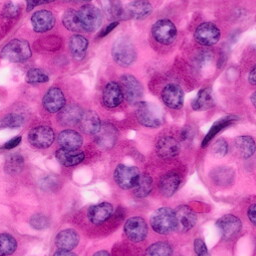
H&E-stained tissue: Pancreatic